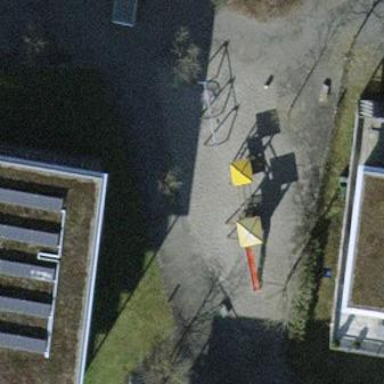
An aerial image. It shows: Playground area for leisure activities on the land.